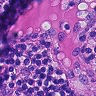
Metastatic tissue present: no